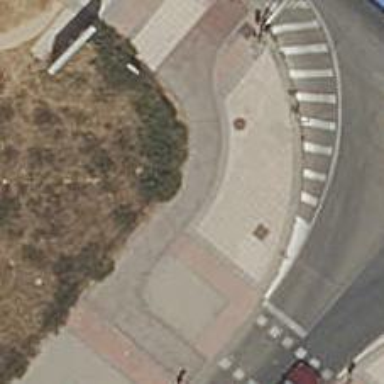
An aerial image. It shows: Cycleway.